Question: I'd like to use my own image as handler's image.

How can i change the default handler image to onther image?
Thanks,
Eyal.
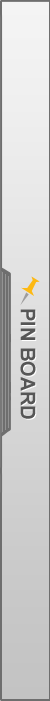
Answer: You can use an 'ImageView' with 'src' pointing to your image as the handle:
'''
<SlidingDrawer
android:id="@+id/drawer"
android:layout_width="fill_parent"
android:layout_height="fill_parent"
android:handle="@+id/handle"
android:content="@+id/content">
<ImageView
android:id="@id/handle"
android:src="@drawable/my_image"
android:layout_width="wrap_content"
android:layout_height="fill_parent" />
....
</SlidingDrawer>
'''
You will probably want to convert that image to a 9patch so it can be stretched to fill the height of the window.